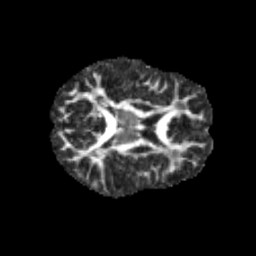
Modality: FA
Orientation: axial
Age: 10
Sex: male
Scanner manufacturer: siemens
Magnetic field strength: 3 T
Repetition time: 3.8 s
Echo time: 0.07 s